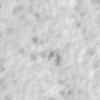
Label: no_change